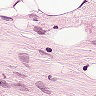
Metastatic tissue present: yes